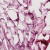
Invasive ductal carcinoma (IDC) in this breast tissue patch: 0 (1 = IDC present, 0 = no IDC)